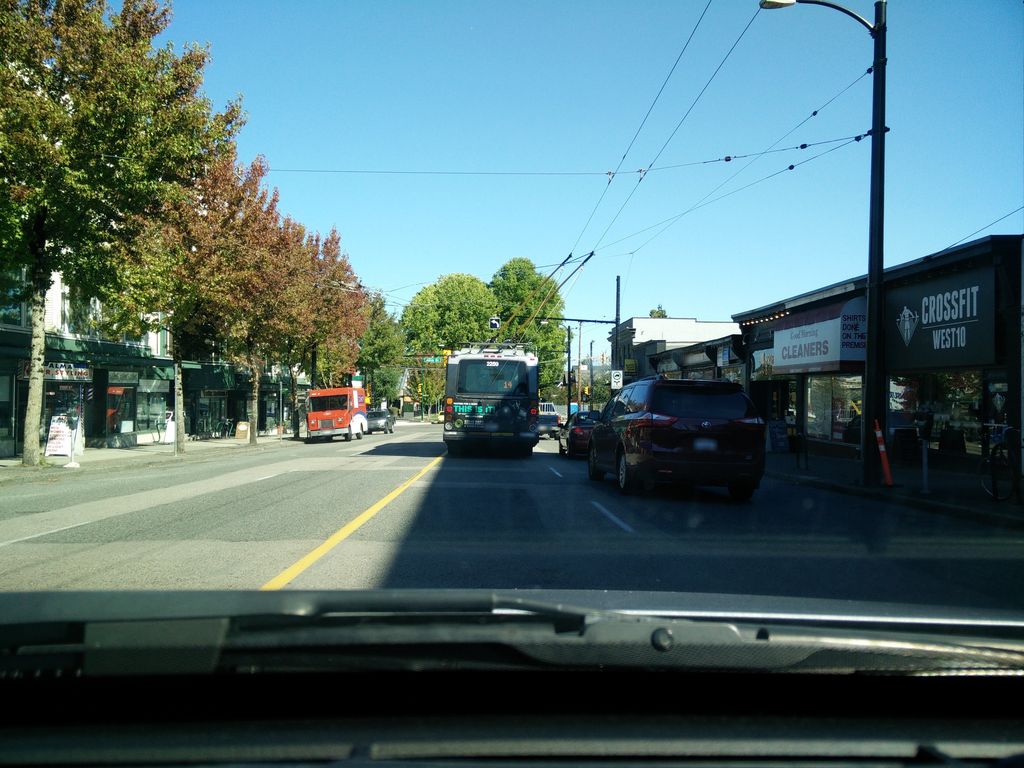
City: vancouver